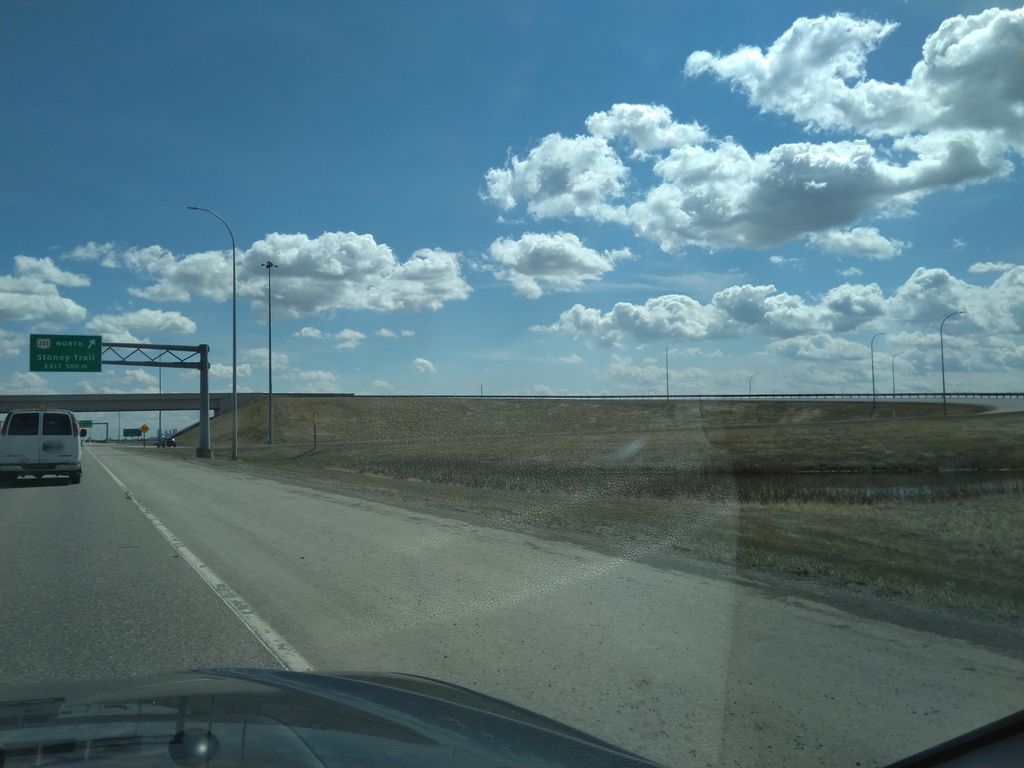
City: calgary